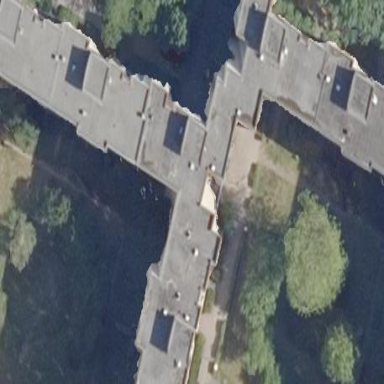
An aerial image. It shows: Flat-roofed apartment building.